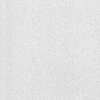
Atmospheric dust classification: dusty